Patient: sex F, age 68
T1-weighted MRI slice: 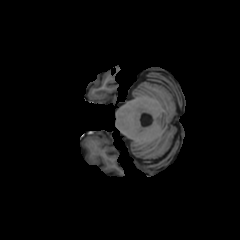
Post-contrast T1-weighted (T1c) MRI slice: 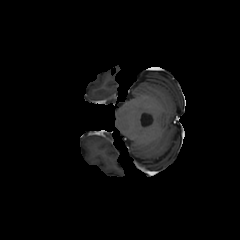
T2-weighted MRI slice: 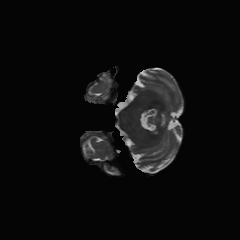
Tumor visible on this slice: no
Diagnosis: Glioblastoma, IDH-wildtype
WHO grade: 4